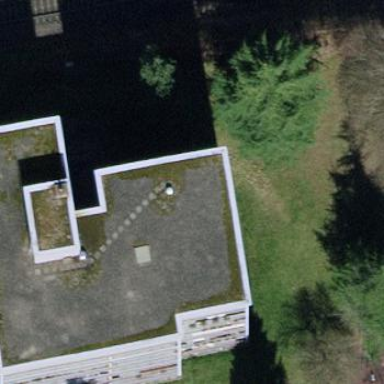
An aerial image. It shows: Building with apartments and flat roof.